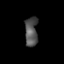
Tissue: prostate
Cell type: T cells
Senescence score: 0.8498
Nuclear area (px): 373
Mean DAPI intensity: 81.633